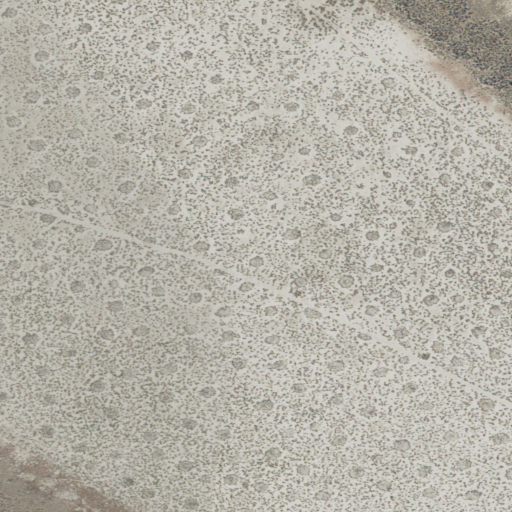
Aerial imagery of plain(s) in Oregon named Marter Lake containing woody wetlands and shrub